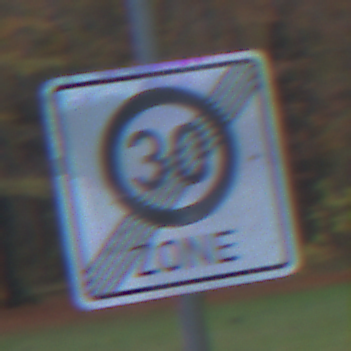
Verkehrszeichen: EndeZone30
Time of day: SunriseSunset
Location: Outdoor (Nature)
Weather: PartlyCloudy
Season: Autumn
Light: Natural